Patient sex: F
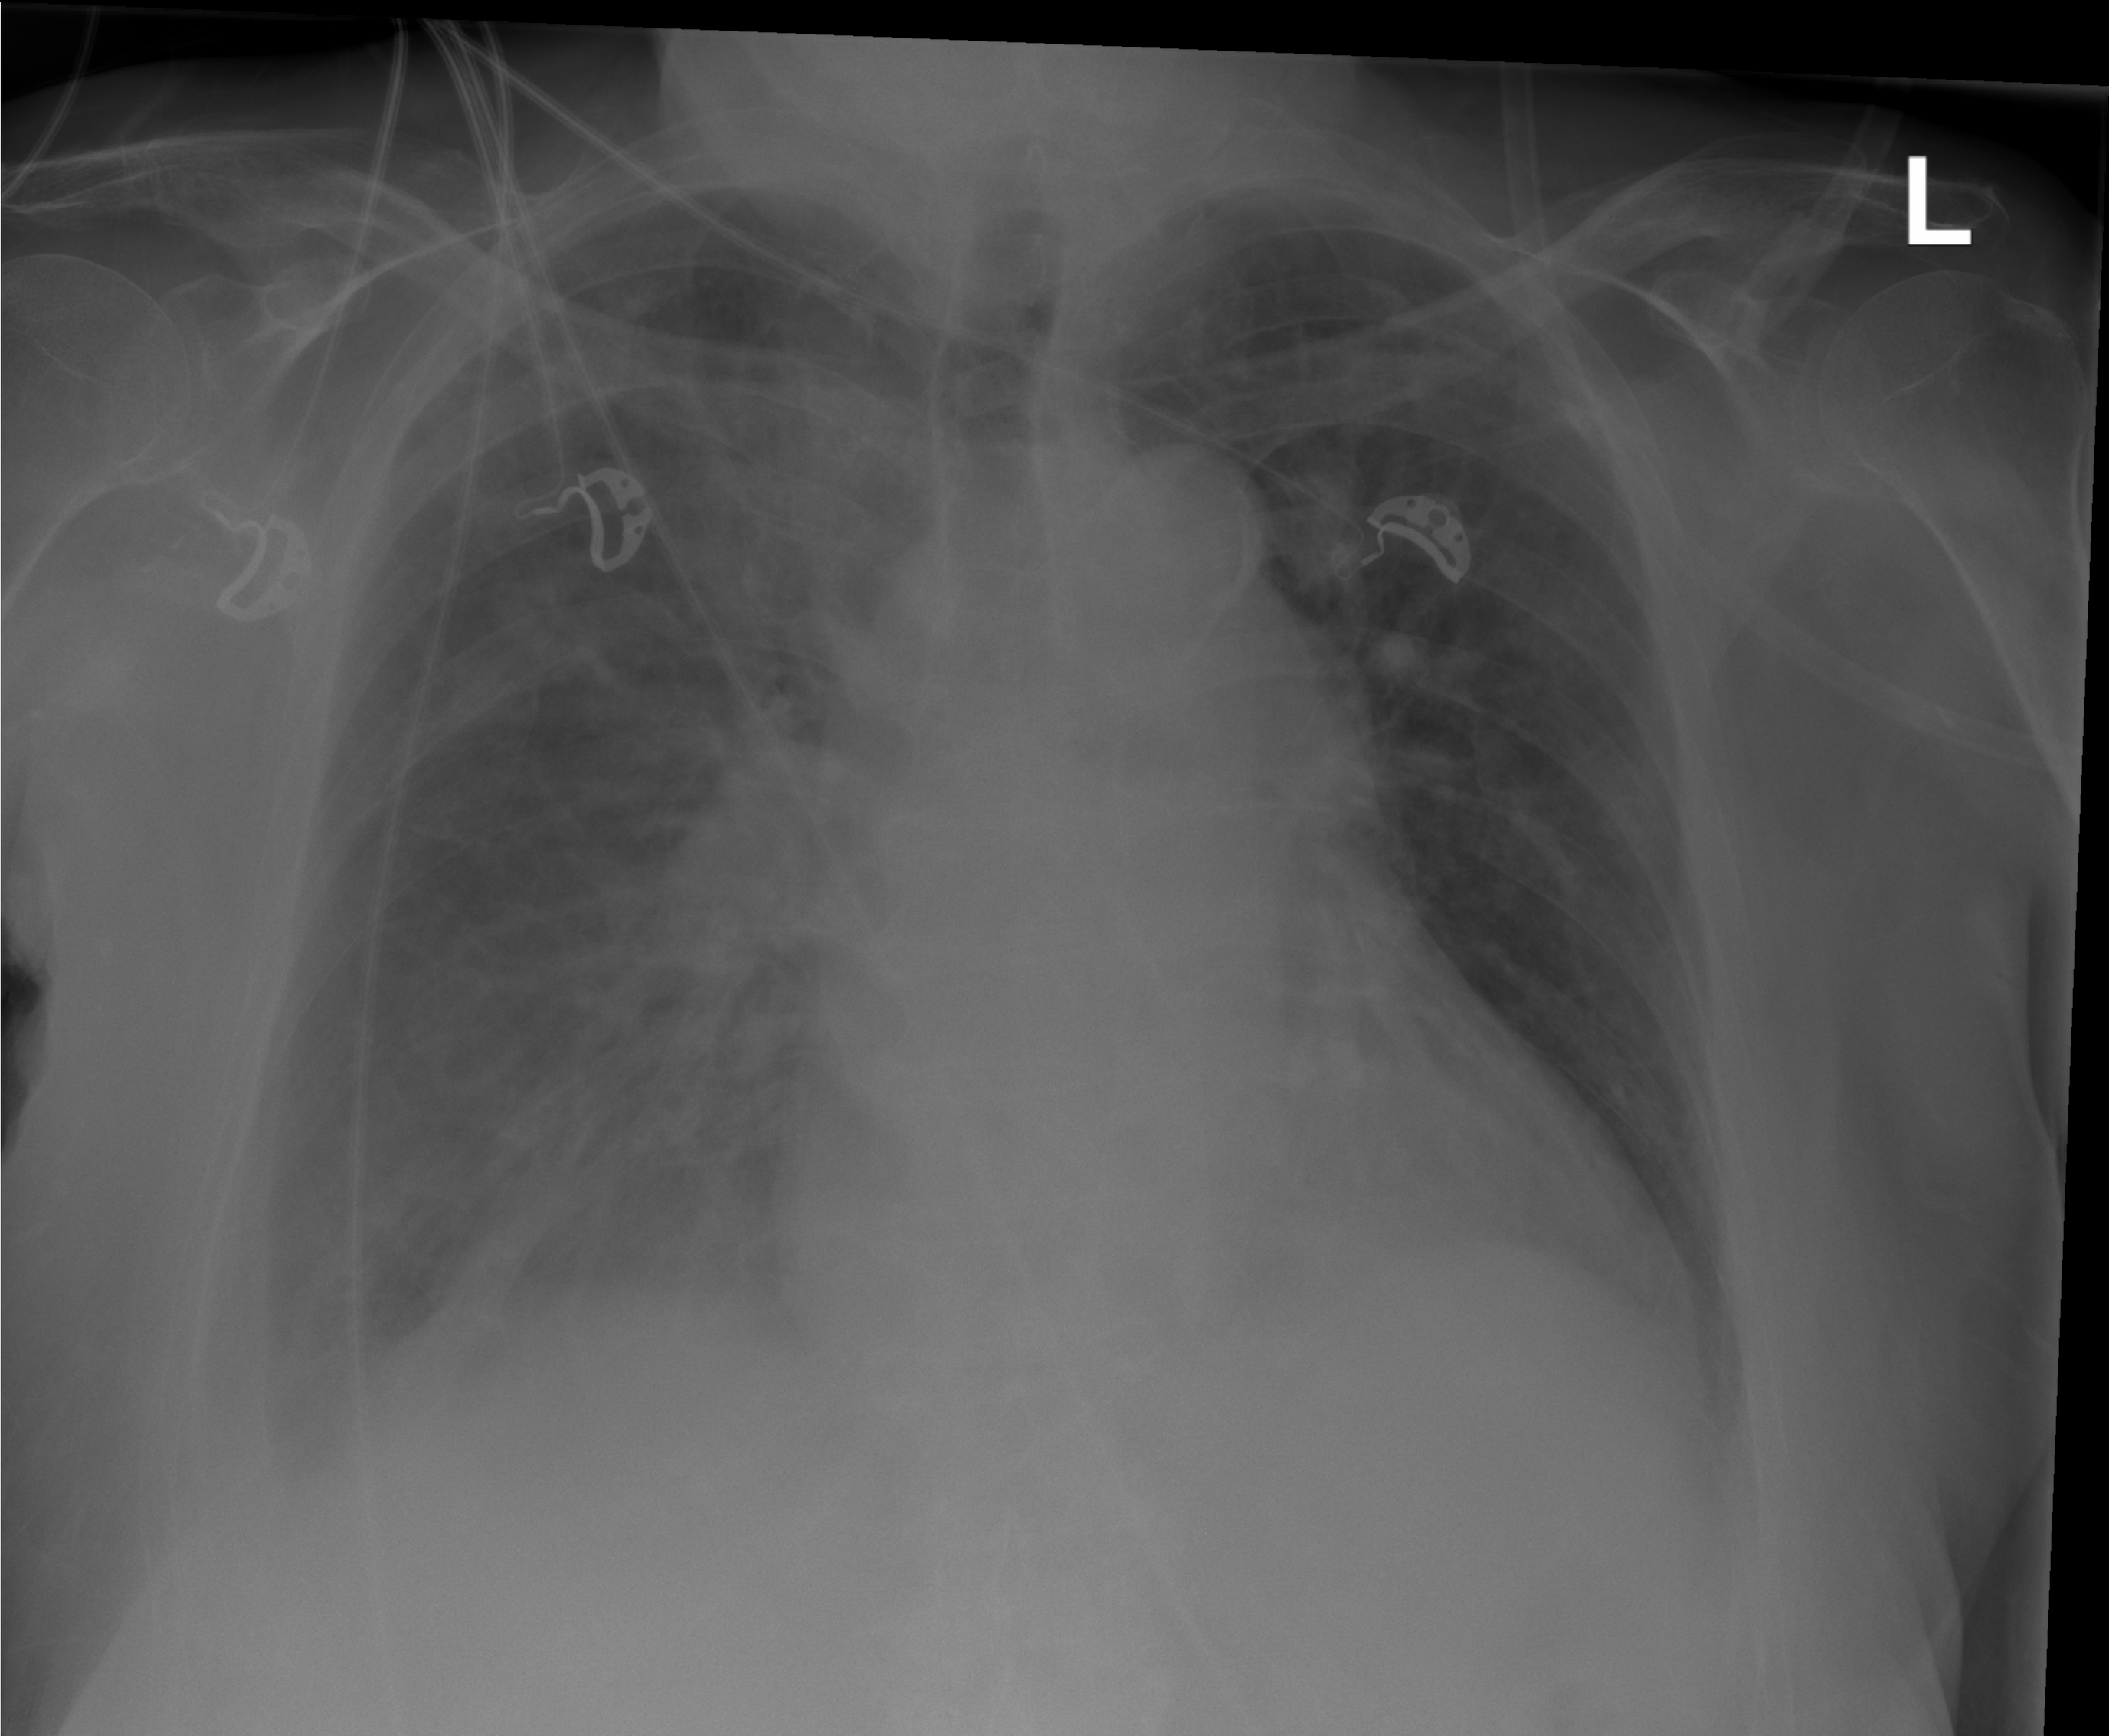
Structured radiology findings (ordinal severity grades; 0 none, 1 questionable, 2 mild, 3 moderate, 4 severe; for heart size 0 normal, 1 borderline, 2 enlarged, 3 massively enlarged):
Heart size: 2
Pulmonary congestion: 2
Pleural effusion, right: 3
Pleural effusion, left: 0
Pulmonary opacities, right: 0
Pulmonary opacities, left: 0
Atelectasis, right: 2
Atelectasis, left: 0